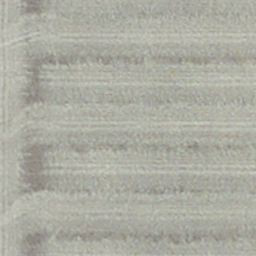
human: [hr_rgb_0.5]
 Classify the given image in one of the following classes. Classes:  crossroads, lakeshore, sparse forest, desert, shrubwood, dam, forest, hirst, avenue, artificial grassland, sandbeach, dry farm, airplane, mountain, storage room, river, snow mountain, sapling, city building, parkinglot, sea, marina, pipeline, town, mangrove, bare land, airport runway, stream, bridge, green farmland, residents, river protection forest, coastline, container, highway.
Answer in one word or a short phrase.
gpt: dry farm